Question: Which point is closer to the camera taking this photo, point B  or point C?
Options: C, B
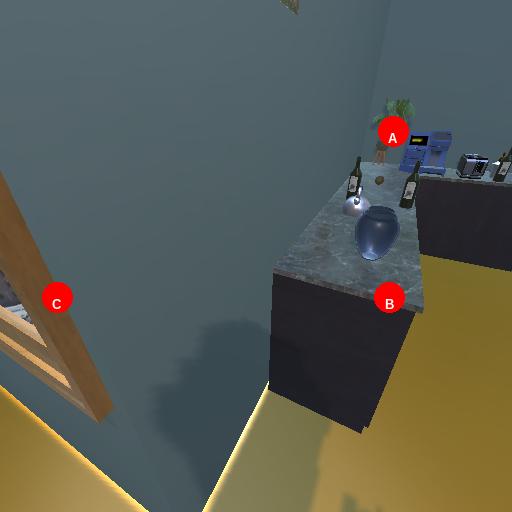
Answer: C